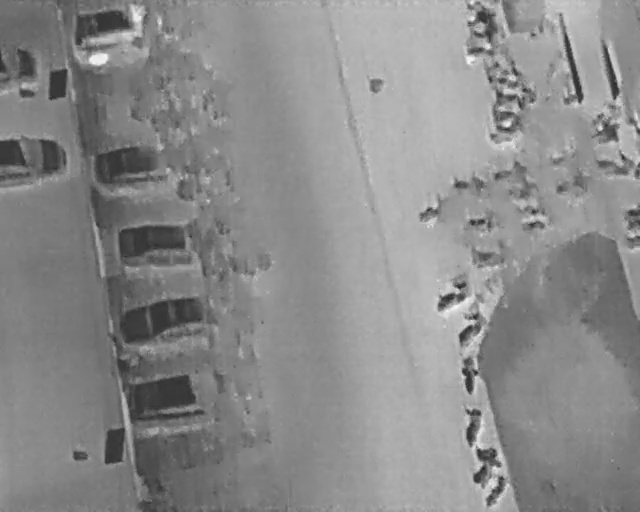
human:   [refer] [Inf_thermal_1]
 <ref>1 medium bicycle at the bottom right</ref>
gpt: <box>[[74, 94, 80, 97, 26]]</box>

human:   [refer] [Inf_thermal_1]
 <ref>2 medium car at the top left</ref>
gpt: <box>[[0, 8, 6, 16, 2], [14, -2, 20, 13, 171]]</box>

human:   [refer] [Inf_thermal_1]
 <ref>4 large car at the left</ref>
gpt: <box>[[1, 24, 9, 38, 2], [18, 23, 24, 40, 172], [22, 37, 28, 56, 176], [23, 51, 30, 73, 169]]</box>

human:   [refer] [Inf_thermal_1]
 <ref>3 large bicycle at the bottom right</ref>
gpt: <box>[[72, 87, 78, 93, 26], [70, 81, 76, 85, 12], [70, 70, 76, 75, 2]]</box>

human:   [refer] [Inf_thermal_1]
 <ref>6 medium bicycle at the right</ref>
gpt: <box>[[72, 41, 77, 45, 81], [81, 42, 85, 45, 78], [78, 35, 84, 39, 78], [81, 39, 85, 42, 90], [71, 32, 74, 38, 2], [87, 32, 90, 39, 165]]</box>

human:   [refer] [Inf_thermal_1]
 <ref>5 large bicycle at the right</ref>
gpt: <box>[[69, 61, 76, 66, 35], [67, 55, 73, 59, 57], [73, 47, 79, 52, 81], [76, 31, 82, 35, 78], [93, 27, 98, 35, 2]]</box>

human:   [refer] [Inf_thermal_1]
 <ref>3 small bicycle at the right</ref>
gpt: <box>[[97, 45, 99, 48, 2], [97, 42, 99, 45, 2], [97, 40, 99, 42, 2]]</box>

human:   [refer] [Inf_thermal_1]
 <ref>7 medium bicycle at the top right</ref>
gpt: <box>[[93, 23, 97, 28, 2], [78, 21, 80, 28, 175], [78, 18, 80, 25, 1], [78, 15, 81, 22, 1], [77, 10, 80, 17, 1], [73, 6, 76, 13, 176], [73, 1, 77, 7, 176]]</box>